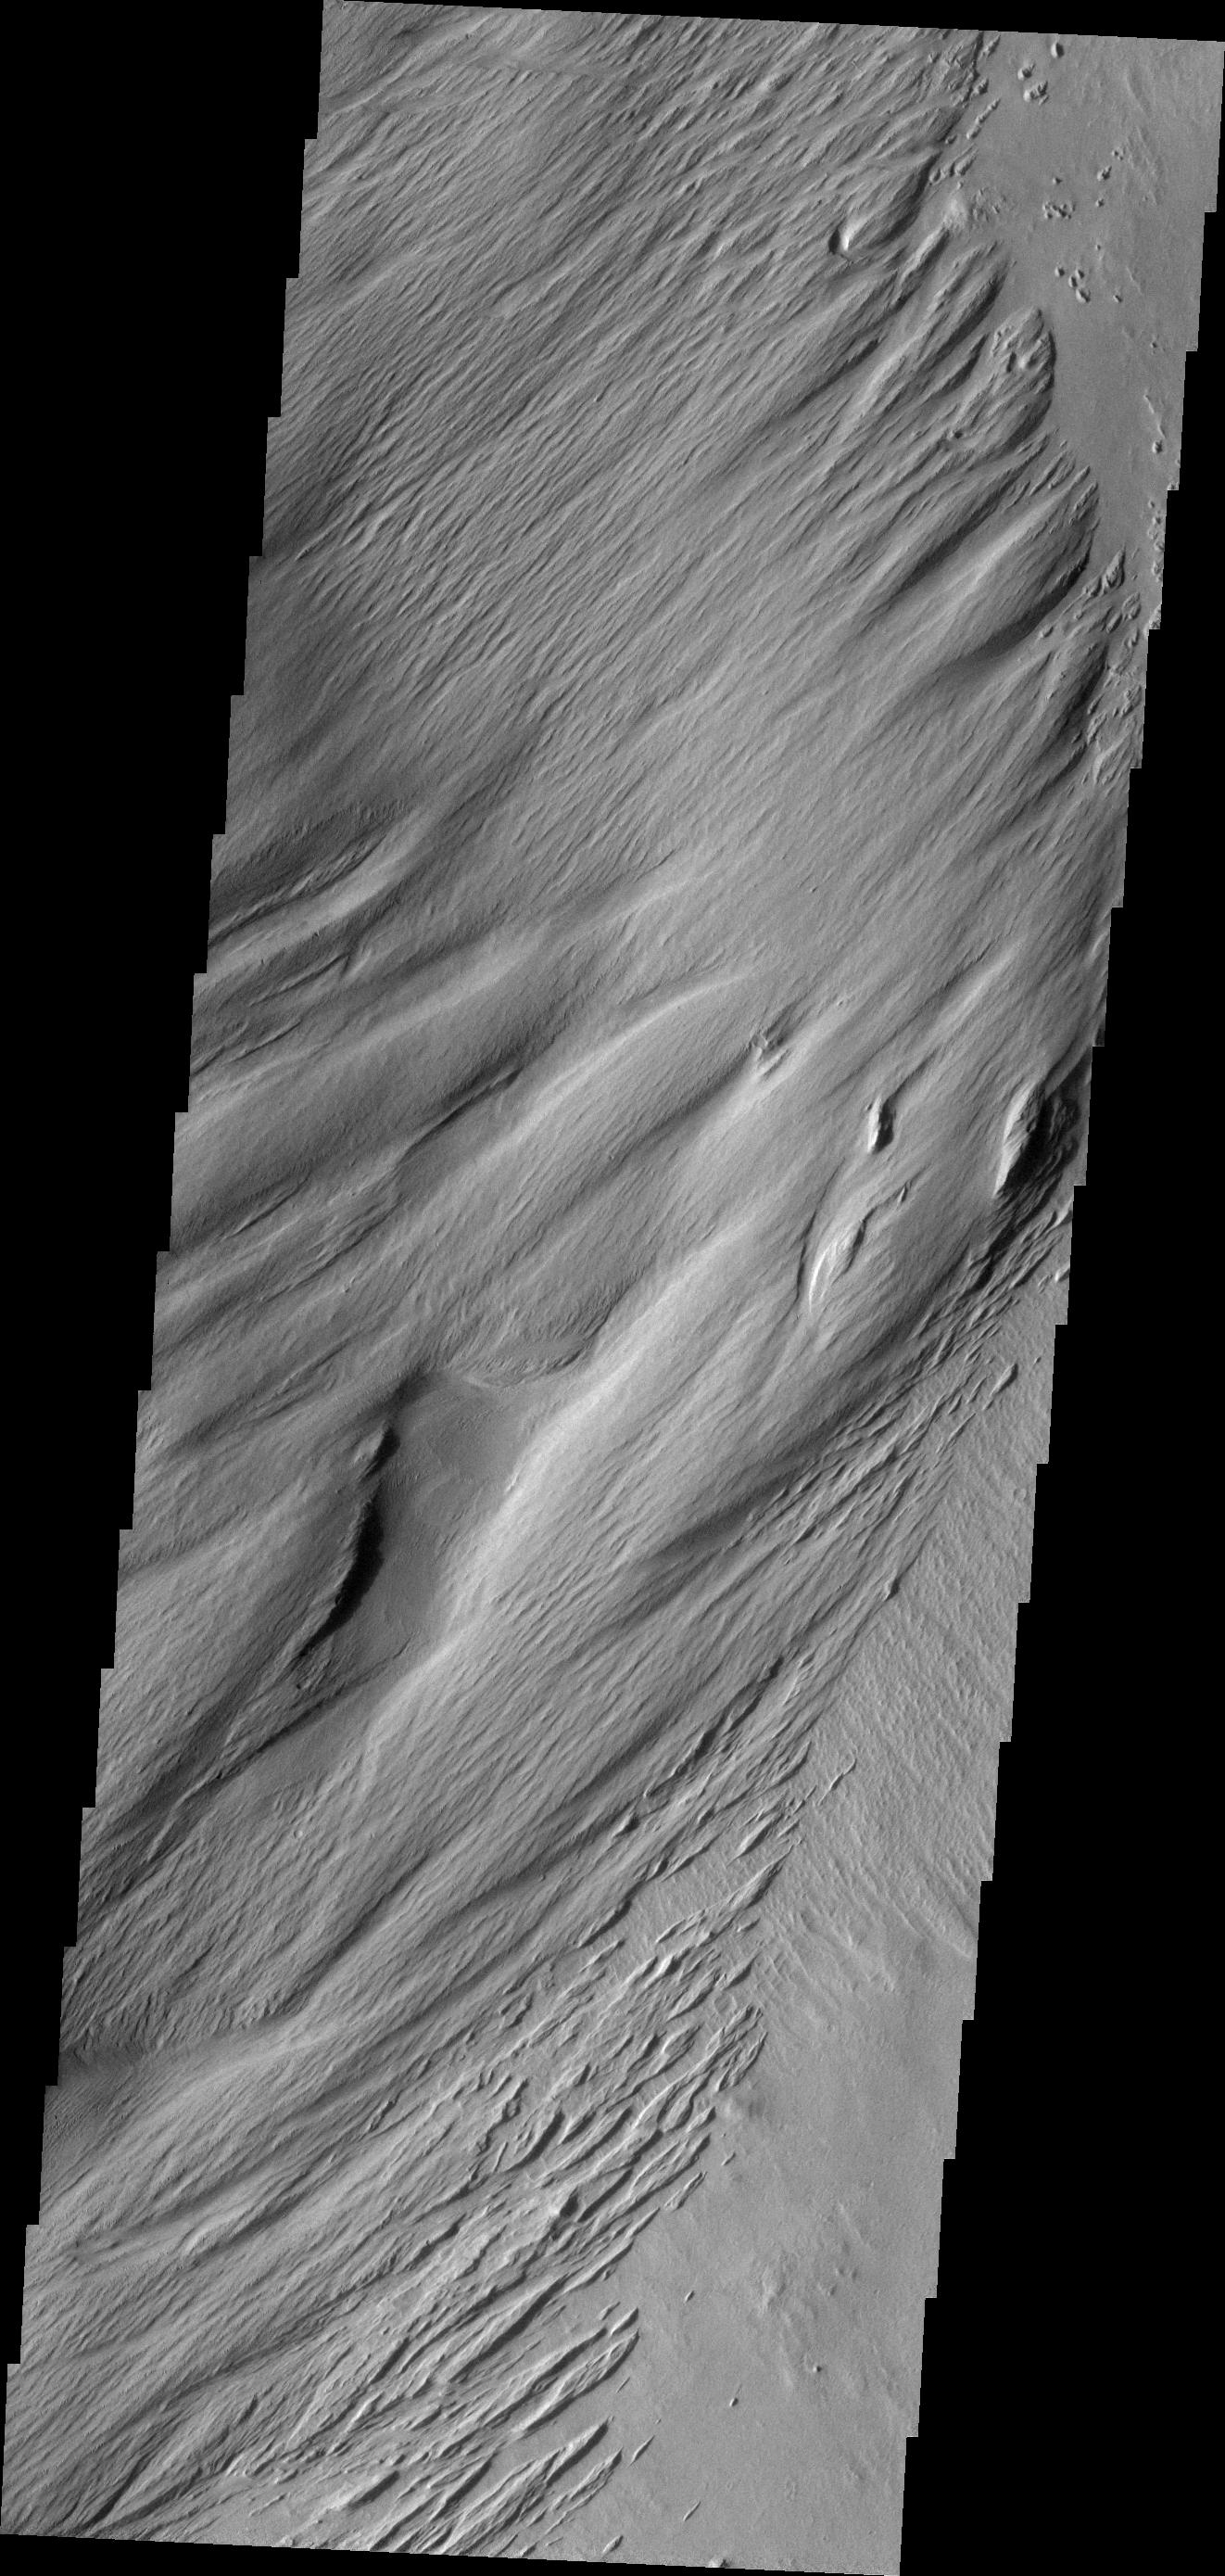
Wind Erosion Mars, 2001 Mars Odyssey